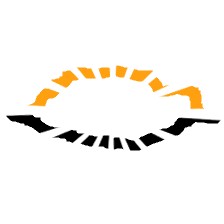
Shape: rhombus